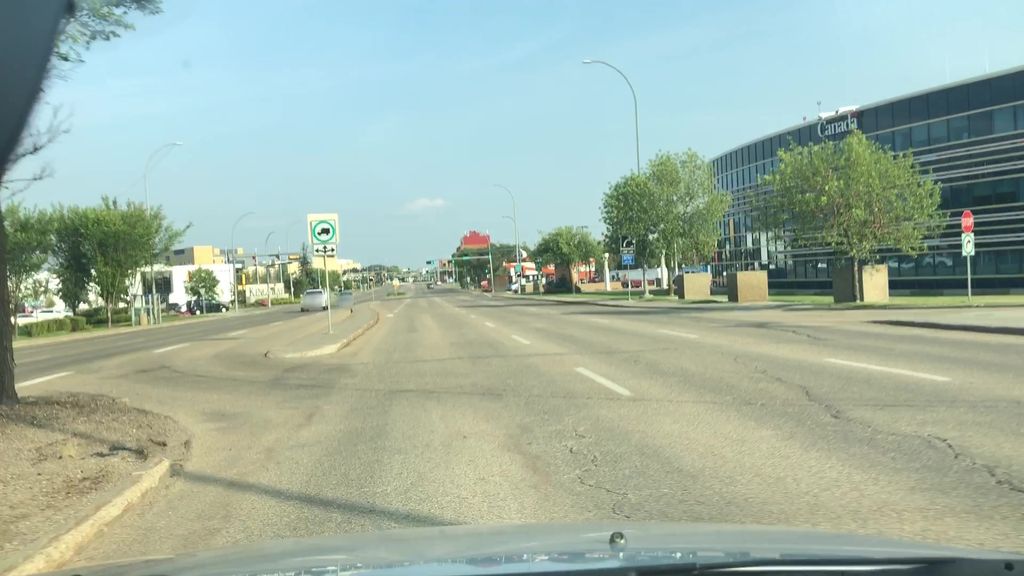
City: edmonton